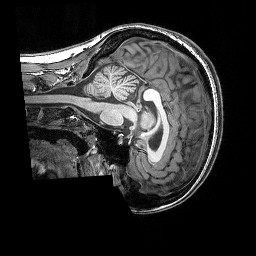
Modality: T1w
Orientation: sagittal
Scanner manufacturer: siemens
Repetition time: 2.25 s
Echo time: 0.00418 s